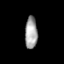
Tissue: prostate
Cell type: T cells
Senescence score: 0.2034
Nuclear area (px): 387
Mean DAPI intensity: 164.307